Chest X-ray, PA view. Patient: 73 years old, sex M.
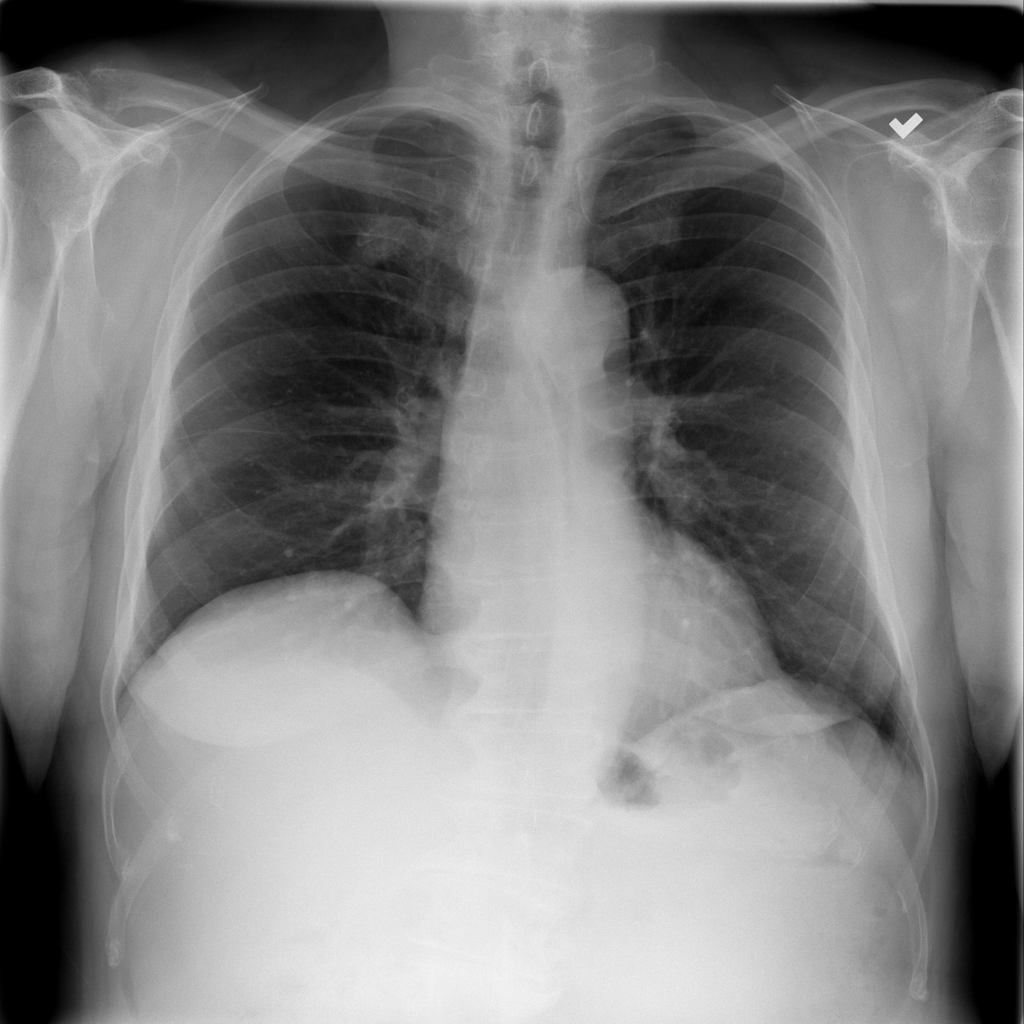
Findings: No Finding